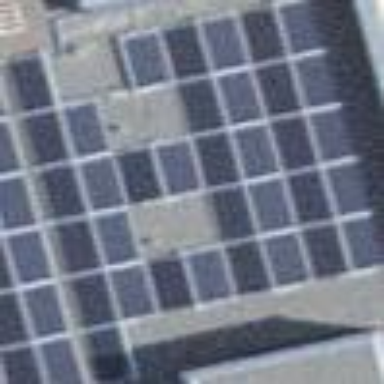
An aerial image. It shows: Solar power generator utilizing photovoltaic technology with solar photovoltaic panels.